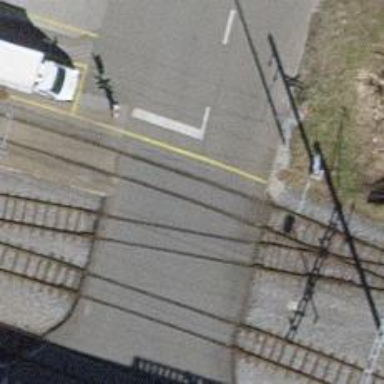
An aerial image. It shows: Single-track spur railway line.